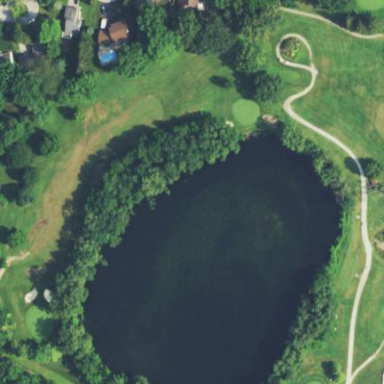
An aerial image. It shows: Scenic view of water hazard on golf course. The natural water feature adds beauty to the landscape.